Question: Hello I am having little problem with responsive design. I don't know how to add image on the left and text on the right.
I am working with Skeleton.

What should I do ?
'''
<section id="about">
<div class="container">
<div class="container">
<div class="one_half ">
<img class="picture-me" src="images/me.png" alt="">
<!-- PICTURE SHOULD BE ON THE LEFT -->
</div>
</div>
<div class="one_half last">
<h2 class="name"> Borut</h2>
<p>I am pixel-perfect...</p>
<img class="shadow" src="images/shadow.png" alt="" width="537" height="1">
<img class="quote-right" src="images/quote-right.png" alt="" width="29" height="21">
<img class="quote-left" src="images/quote-left.png" alt="" width="29" height="21">
'''
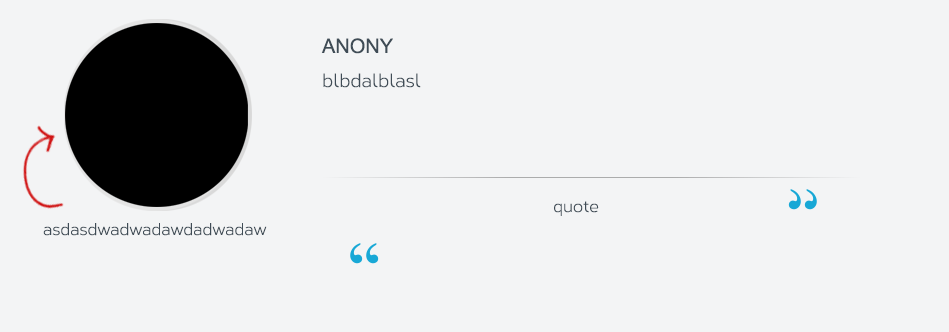
Answer: Look at the <URL> layout system
You have to declare the layout within a 'div' of class 'container'. Then add divs with the number of columns you'd like the to consume as classes. To place columns side by side, use classes 'alpha' and 'omega'.
'''
<div class="container">
<div class="twelve columns clearfix">
<div class="six columns alpha">first block</div>
<div class="six columns omega">second block</div>
</div>
</div>
'''
I added the following to clarify the blocks
'''
.alpha {
background-color: red;
}
.omega {
background-color: green;
}
'''
This will render as follows:

See this <URL> to play around with the code a little